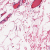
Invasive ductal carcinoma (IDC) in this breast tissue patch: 0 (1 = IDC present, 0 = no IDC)